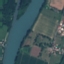
Land use / land cover: River